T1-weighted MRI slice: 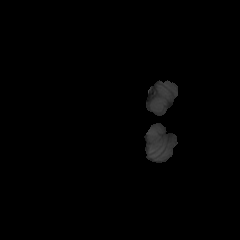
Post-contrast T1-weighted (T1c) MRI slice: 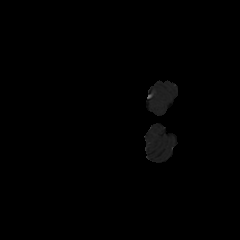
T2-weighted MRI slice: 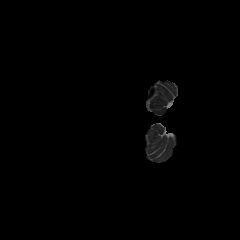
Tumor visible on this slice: no